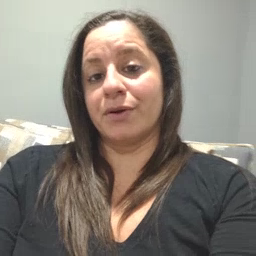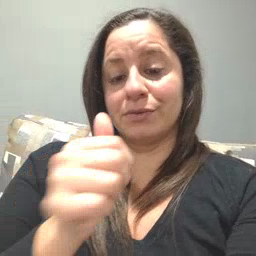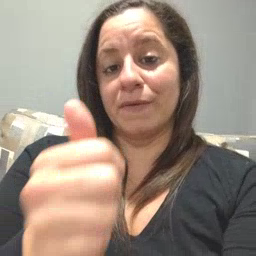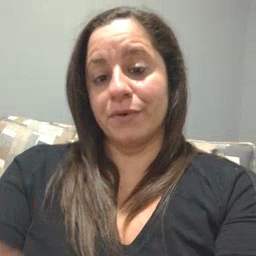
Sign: yourself